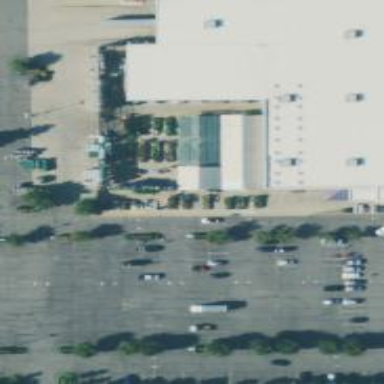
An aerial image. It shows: Garden center surrounded by fence.